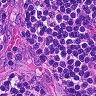
Metastatic tissue present: no